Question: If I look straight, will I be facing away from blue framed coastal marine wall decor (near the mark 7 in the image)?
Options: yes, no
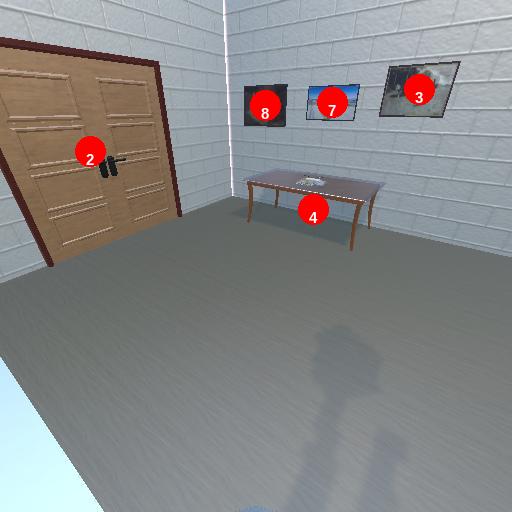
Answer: yes